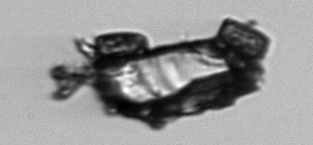
Label: Delphineis